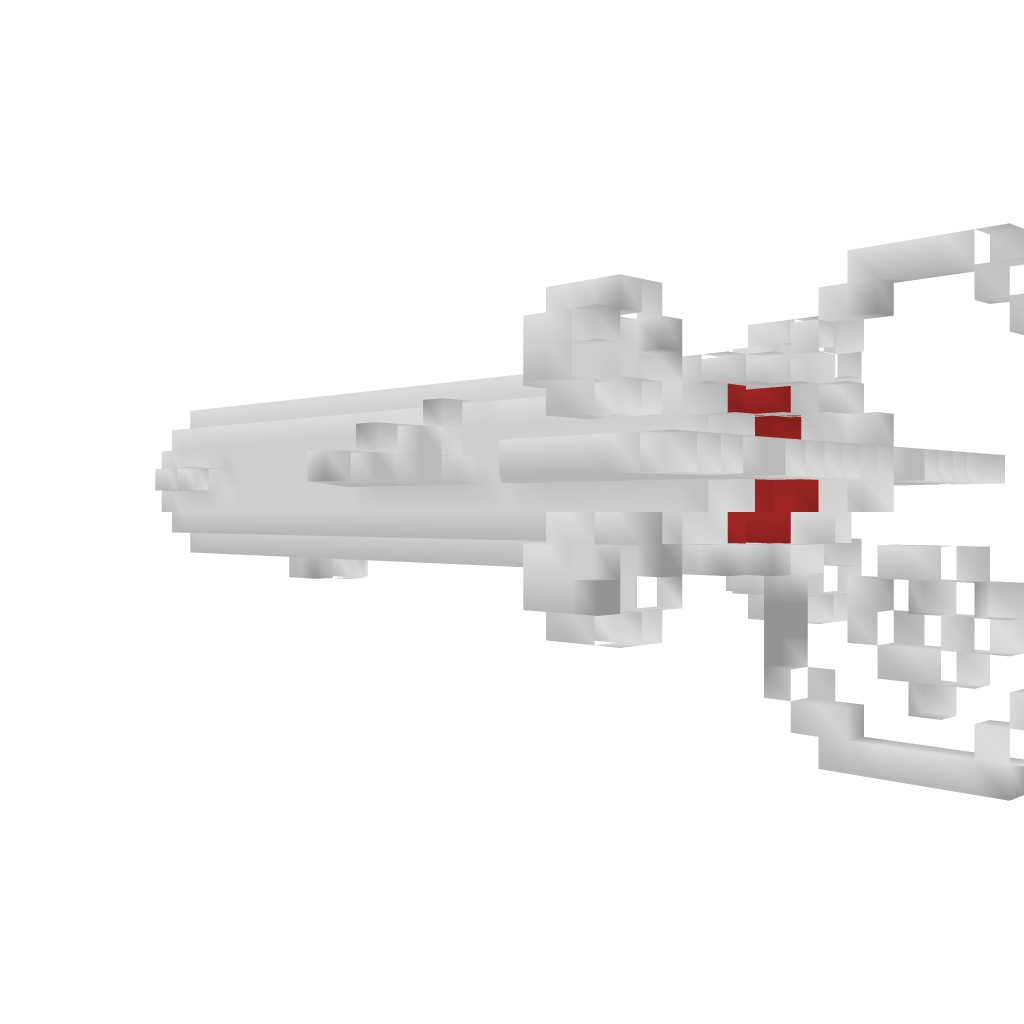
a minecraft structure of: subairship with torpedos v 1.1